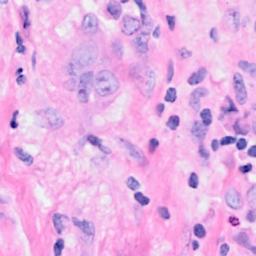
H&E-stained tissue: Breast